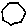
Label: hexagon